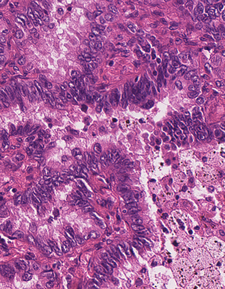
Tumor epithelial tissue: yes
Tumor-associated stroma tissue: yes
Normal tissue: no